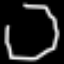
Label: octagon